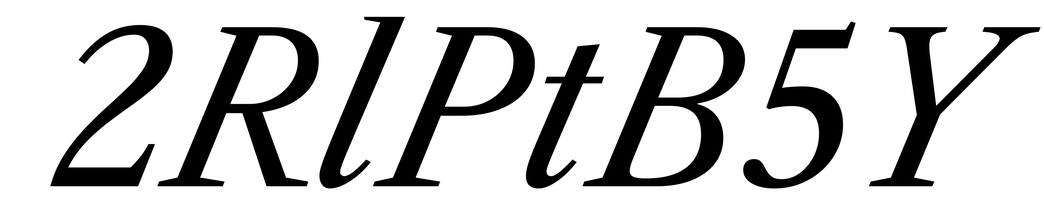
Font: LibreCaslonText-Italic_Italic